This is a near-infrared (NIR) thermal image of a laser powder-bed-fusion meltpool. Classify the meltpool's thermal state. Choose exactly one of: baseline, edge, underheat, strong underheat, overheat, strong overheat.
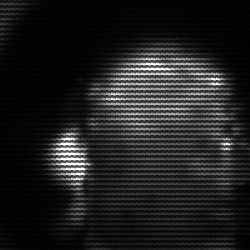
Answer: baseline